Aerial crown-view tile of a tropical tree (Barro Colorado Island, Panama), acquired 20250414:
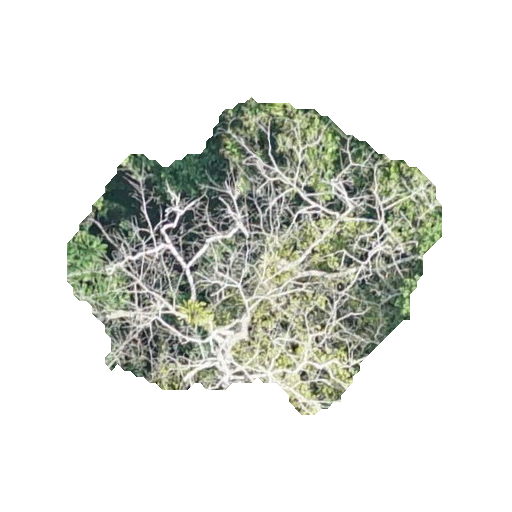
Species: Sapium glandulosum
GBIF accepted scientific name: Sapium glandulosum
Crown area: 116.986 m²